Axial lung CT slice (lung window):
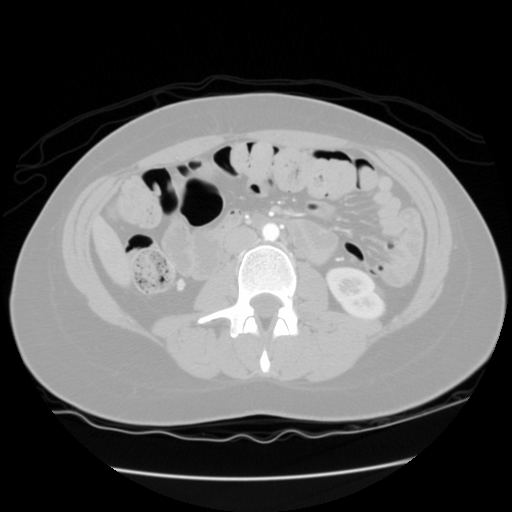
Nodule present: no